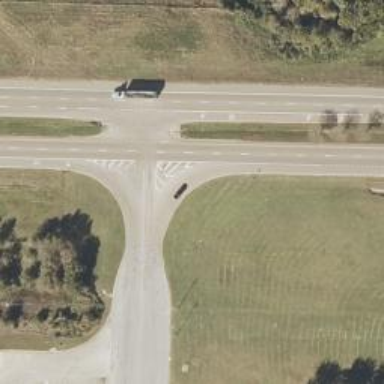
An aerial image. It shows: Road with stop sign.